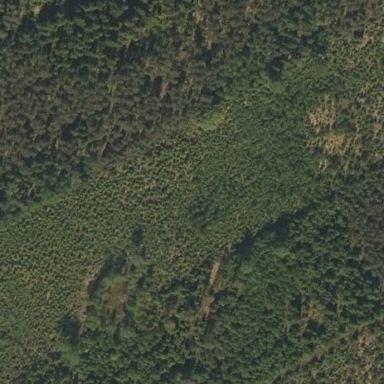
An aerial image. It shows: Patch of scrub vegetation.